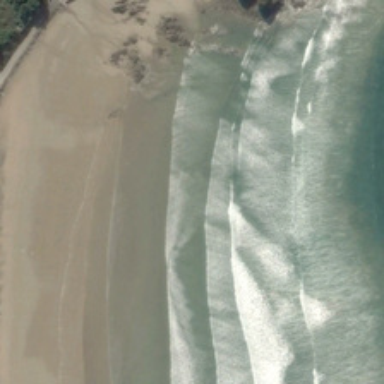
Waves in green ocean are near a yellow beach .